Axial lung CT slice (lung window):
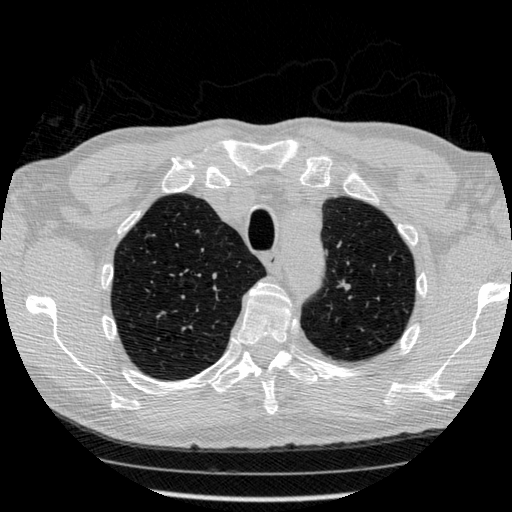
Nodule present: no